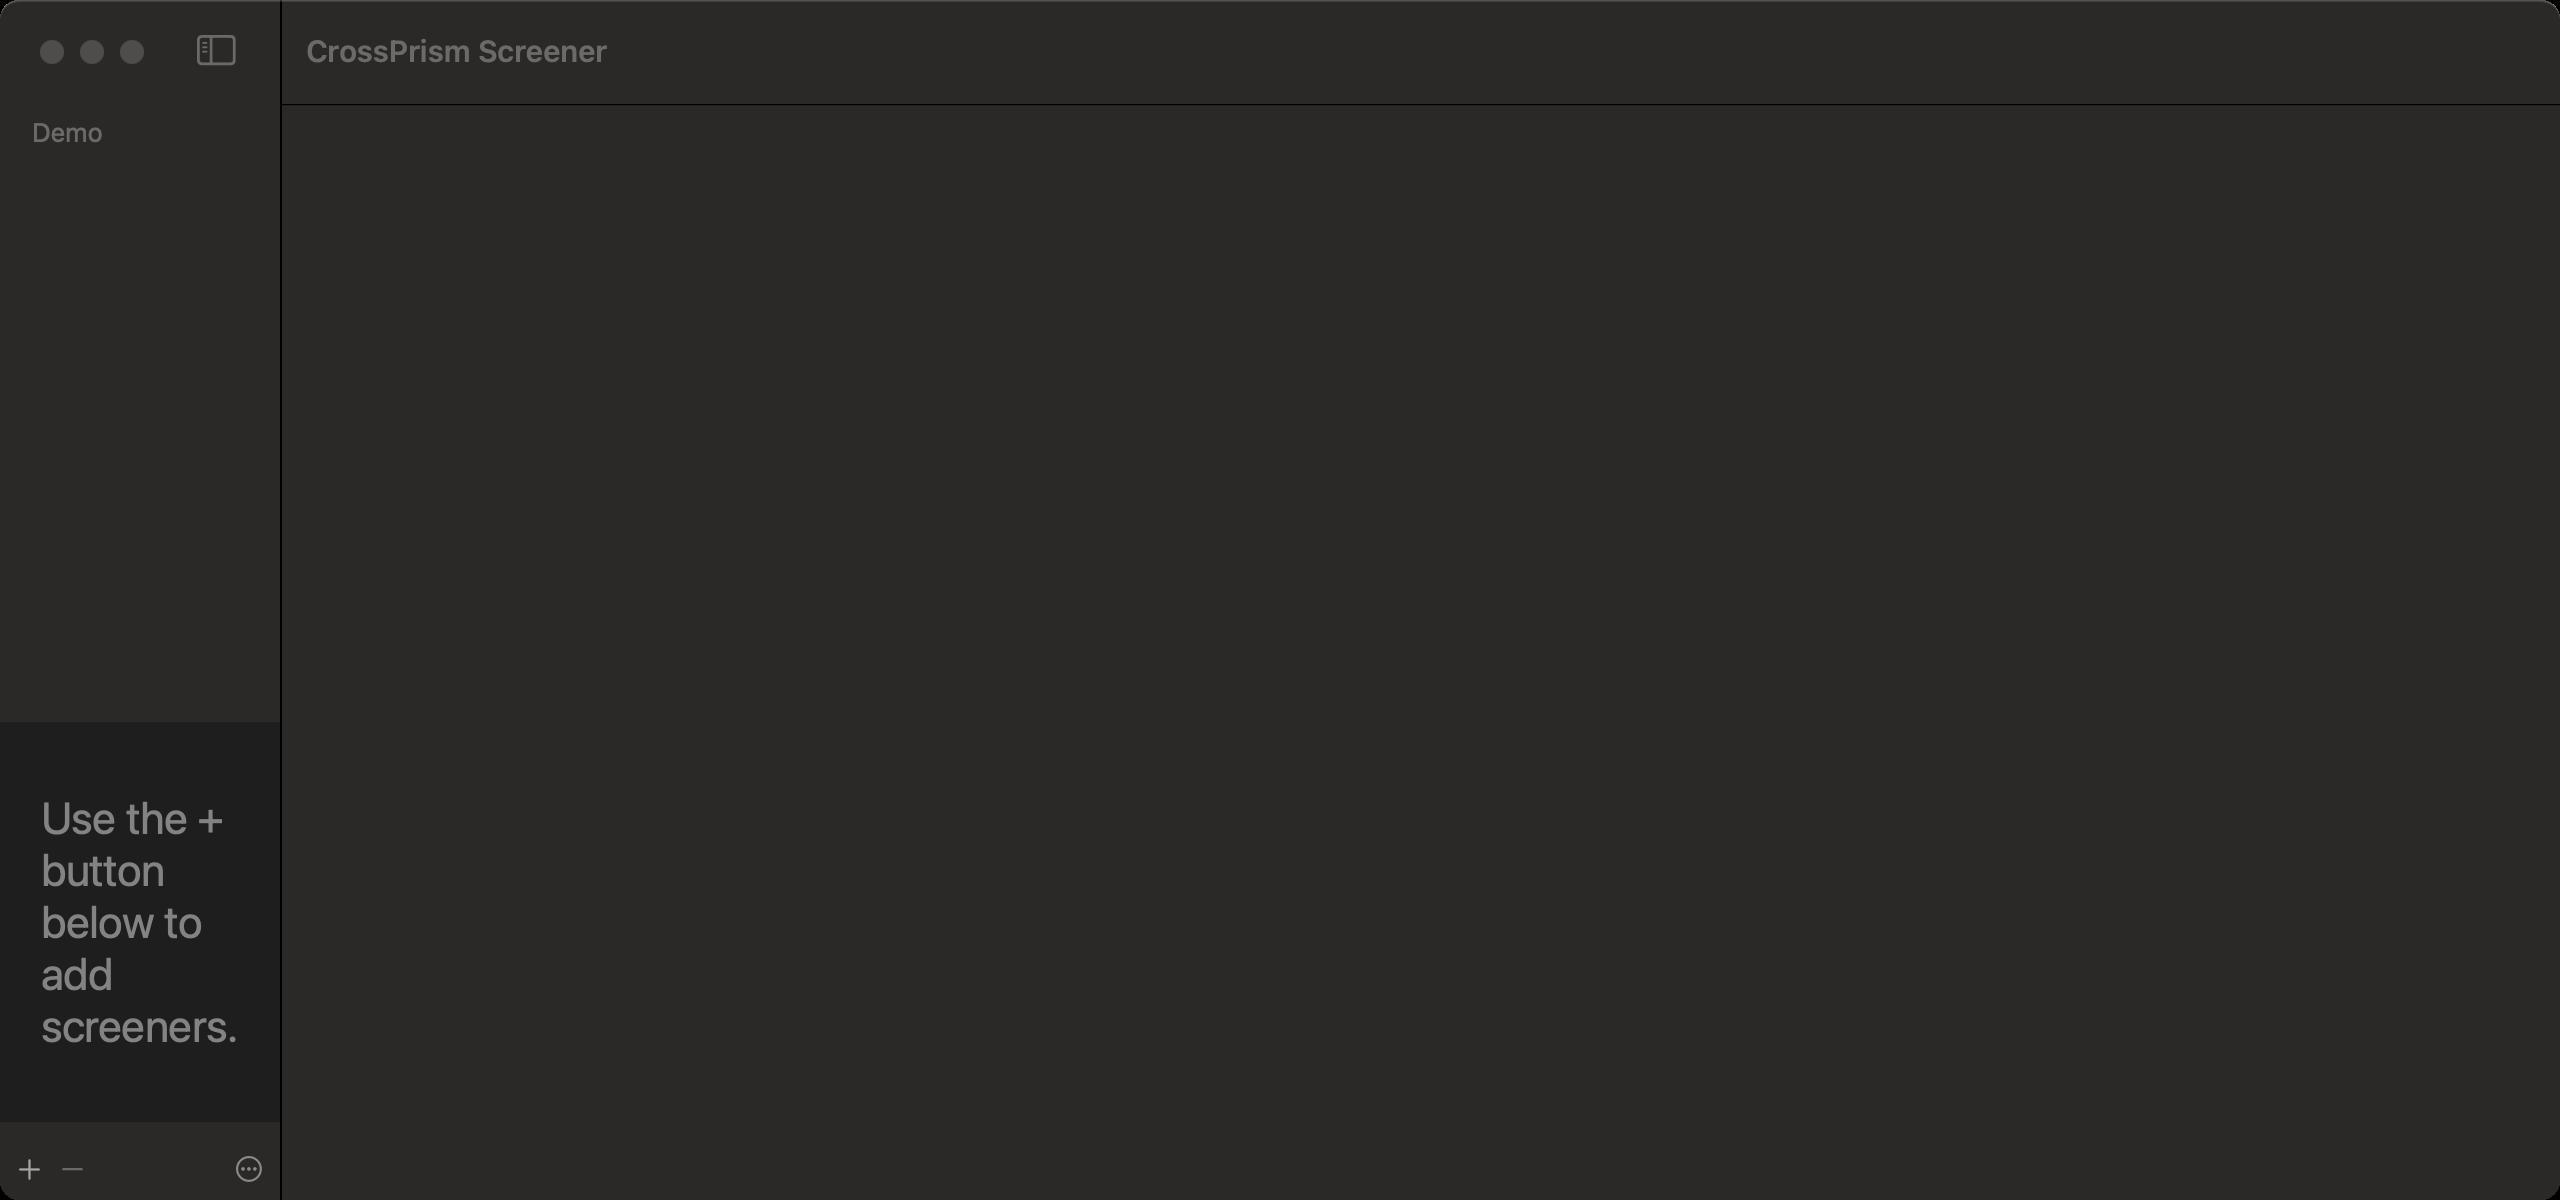
Accessibility tree:
{"name": "CrossPrism_Screener", "role": "AXWindow", "description": null, "role_description": "standard window", "value": null, "position": "224.00;235.00", "size": "1280;600", "children": [{"name": null, "role": "AXGroup", "description": null, "role_description": "group", "value": null, "position": "0.00;0.00", "size": "1280;600", "children": [{"name": null, "role": "AXSplitGroup", "description": null, "role_description": "split group", "value": null, "position": "0.00;0.00", "size": "1280;600", "children": [{"name": null, "role": "AXGroup", "description": null, "role_description": "group", "value": null, "position": "0.00;0.00", "size": "140;600", "children": [{"name": null, "role": "AXScrollArea", "description": null, "role_description": "scroll area", "value": null, "position": "0.00;52.00", "size": "140;301", "children": [{"name": null, "role": "AXOutline", "description": "Sidebar", "role_description": "outline", "value": null, "position": "0.00;52.00", "size": "140;301", "children": [{"name": null, "role": "AXRow", "description": null, "role_description": "outline row", "value": null, "position": "0.00;52.00", "size": "140;28", "children": [{"name": null, "role": "AXCell", "description": null, "role_description": "cell", "value": null, "position": "10.00;52.00", "size": "120;28", "children": [{"name": null, "role": "AXStaticText", "description": null, "role_description": "text", "value": "Demo", "position": "16.00;58.00", "size": "36;16", "children": []}]}]}, {"name": null, "role": "AXColumn", "description": null, "role_description": "column", "value": null, "position": "10.00;52.00", "size": "51;301", "children": []}]}]}, {"name": null, "role": "AXStaticText", "description": null, "role_description": "text", "value": "Use the + button below to add screeners.", "position": "20.50;396.00", "size": "99;130", "children": []}, {"name": null, "role": "AXButton", "description": "Add", "role_description": "button", "value": null, "position": "8.00;578.50", "size": "14;12", "children": []}, {"name": null, "role": "AXButton", "description": "Remove", "role_description": "button", "value": null, "position": "29.50;578.50", "size": "14;12", "children": []}, {"name": null, "role": "AXButton", "description": "More", "role_description": "button", "value": null, "position": "117.00;577.00", "size": "15;15", "children": []}]}, {"name": null, "role": "AXSplitter", "description": null, "role_description": "splitter", "value": 140.0, "position": "140.00;52.00", "size": "1;548", "children": []}, {"name": null, "role": "AXGroup", "description": null, "role_description": "group", "value": null, "position": "141.00;0.00", "size": "1139;600", "children": []}]}]}, {"name": null, "role": "AXToolbar", "description": null, "role_description": "toolbar", "value": null, "position": "0.00;0.00", "size": "1280;52", "children": [{"name": null, "role": "AXButton", "description": "Hide Sidebar", "role_description": "button", "value": null, "position": "87.00;0.00", "size": "42;52", "children": [{"name": null, "role": "AXButton", "description": "Hide Sidebar", "role_description": "button", "value": null, "position": "96.50;14.00", "size": "24;18", "children": []}]}]}, {"name": null, "role": "AXButton", "description": null, "role_description": "close button", "value": null, "position": "19.00;18.00", "size": "14;16", "children": []}, {"name": null, "role": "AXButton", "description": null, "role_description": "full screen button", "value": null, "position": "59.00;18.00", "size": "14;16", "children": [{"name": null, "role": "AXGroup", "description": null, "role_description": "group", "value": null, "position": "59.00;18.00", "size": "14;16", "children": []}]}, {"name": null, "role": "AXButton", "description": null, "role_description": "minimize button", "value": null, "position": "39.00;18.00", "size": "14;16", "children": []}, {"name": null, "role": "AXStaticText", "description": null, "role_description": "text", "value": "CrossPrism Screener", "position": "149.00;0.00", "size": "1123;52", "children": []}]}